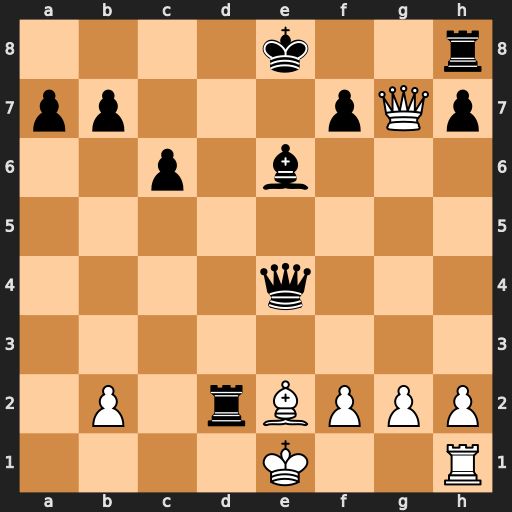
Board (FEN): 4k2r/pp3pQp/2p1b3/8/4q3/8/1P1rBPPP/4K2R
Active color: w
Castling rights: Kk
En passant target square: -
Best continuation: Qxh8+ Ke7 Kxd2